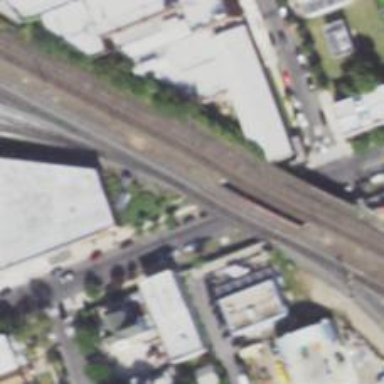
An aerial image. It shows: Railway yard with bridge.